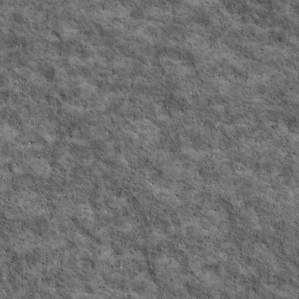
Label: non_frost